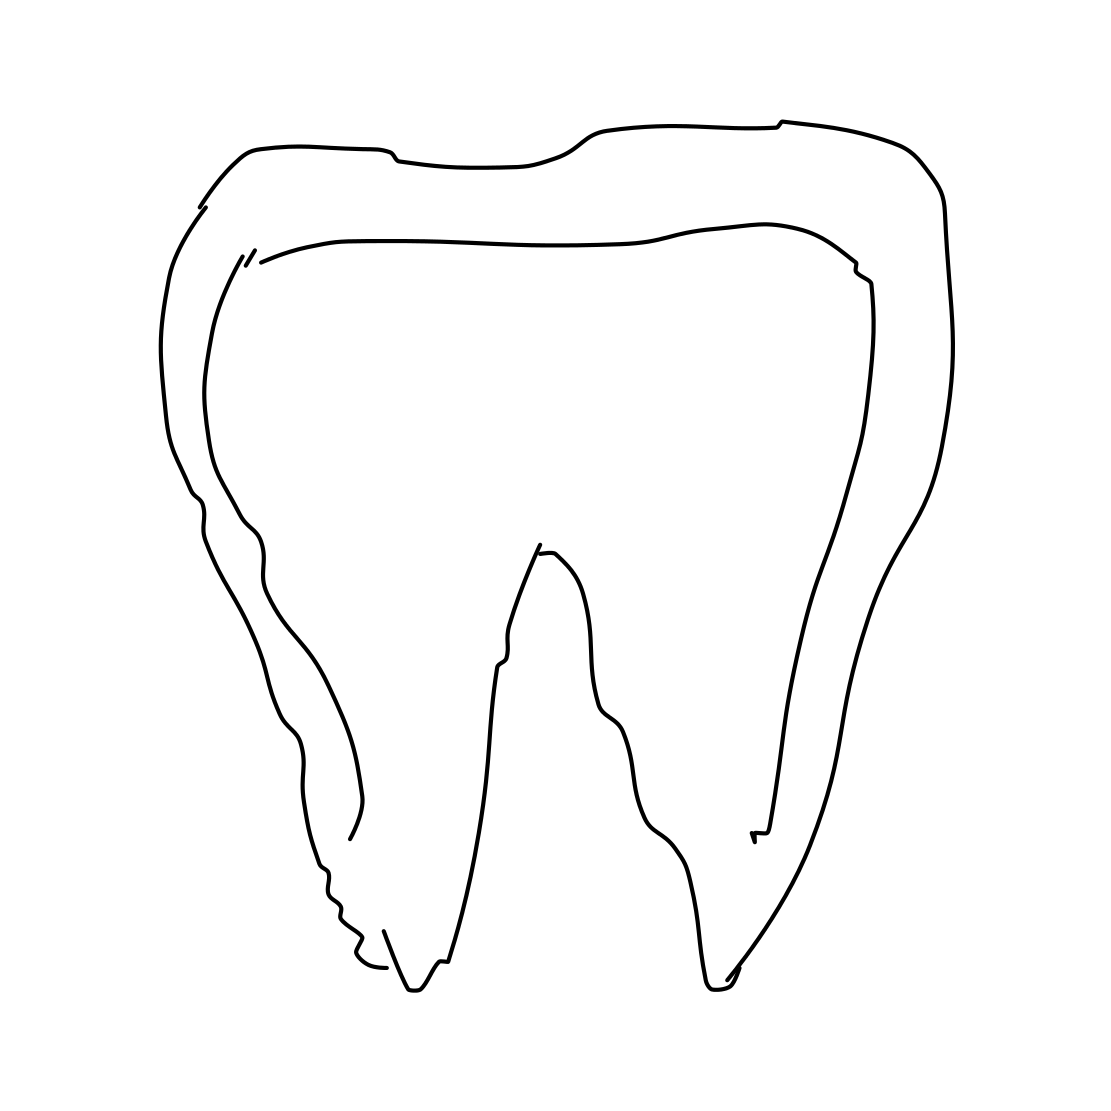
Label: tooth